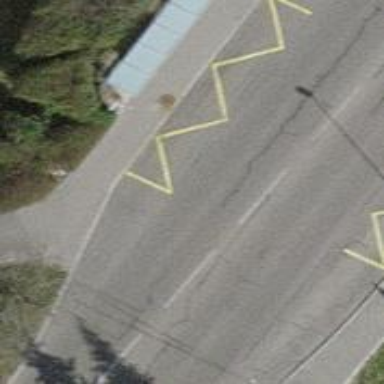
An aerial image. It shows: Public transport stop position.